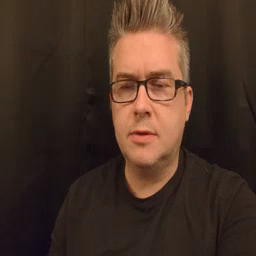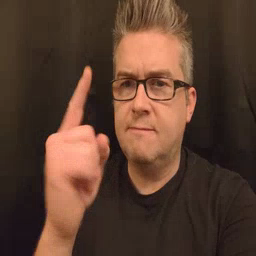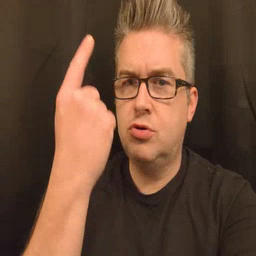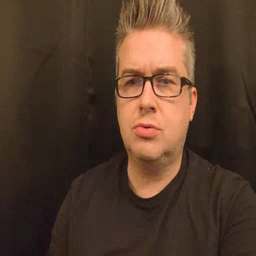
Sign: first